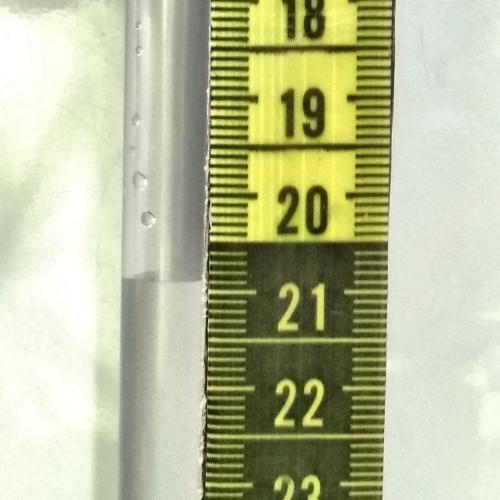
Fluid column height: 20.9 cm